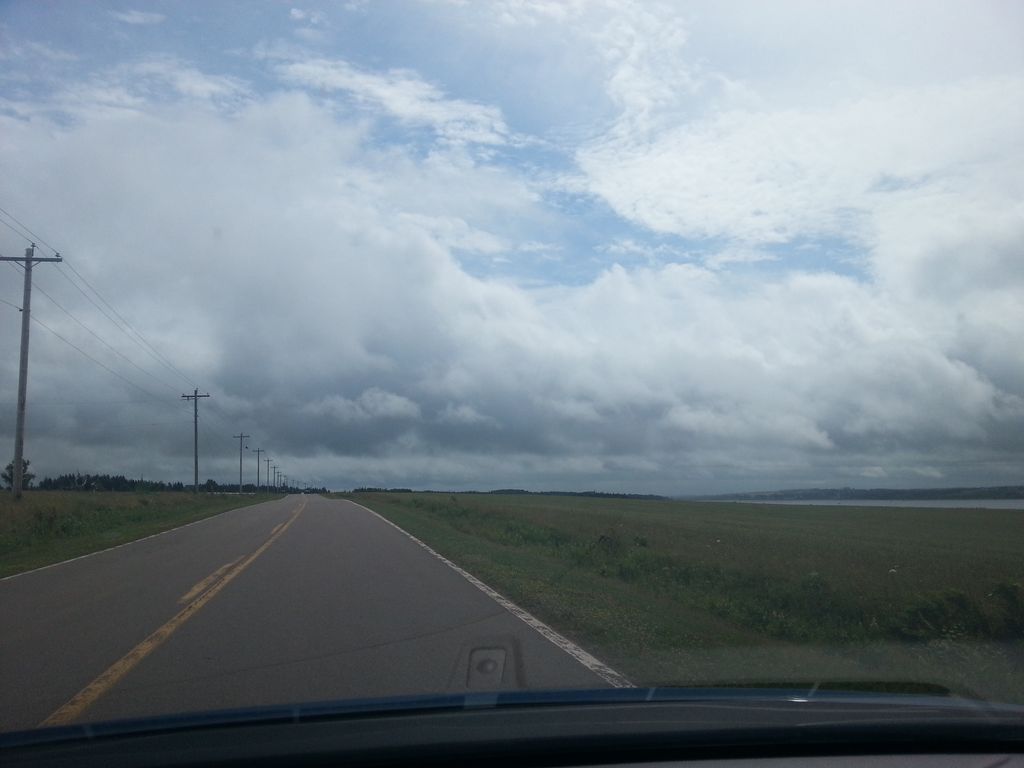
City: charlottetown